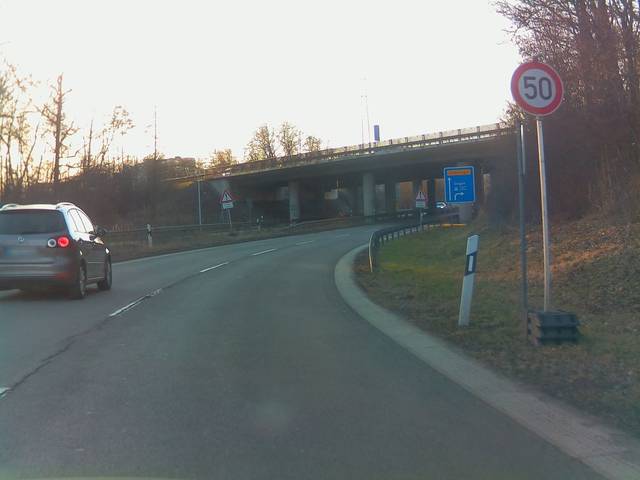
Region: Germany
Coordinates: 48.704, 9.046